三年级 · 算术
物。(10 分)

62 元

456 元

273 元

(1)买上面两样东西,最多需要多少元?最少呢?

(2)张阿姨拿 700 元买了一辆自行车,剩下的钱还够买一件上衣吗?
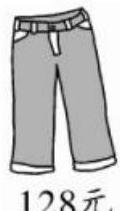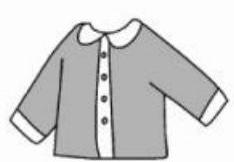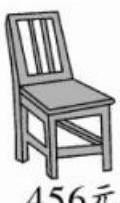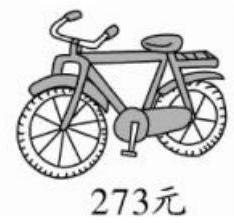
答案: 解(1)最多: $456+273=729($ 元 $)$

最少: $128+62=190$ (元)

(2)700-273=427(元) $\quad 427>62$,够。